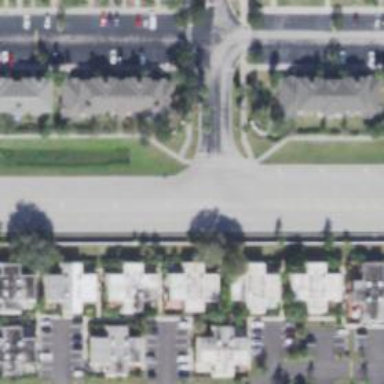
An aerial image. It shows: Tertiary road with separate sidewalk.